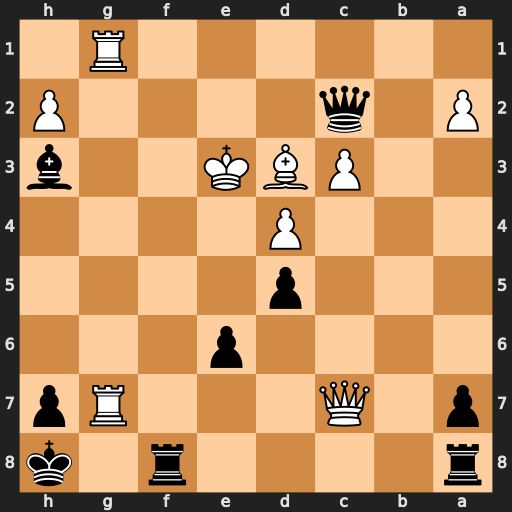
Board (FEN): r4r1k/p1Q3Rp/4p3/3p4/3P4/2PBK2b/P1q4P/6R1
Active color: b
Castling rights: -
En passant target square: -
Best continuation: Qf2#